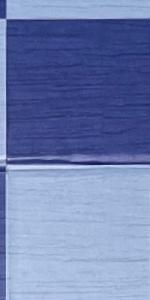
Label: Empty